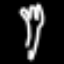
Label: fork